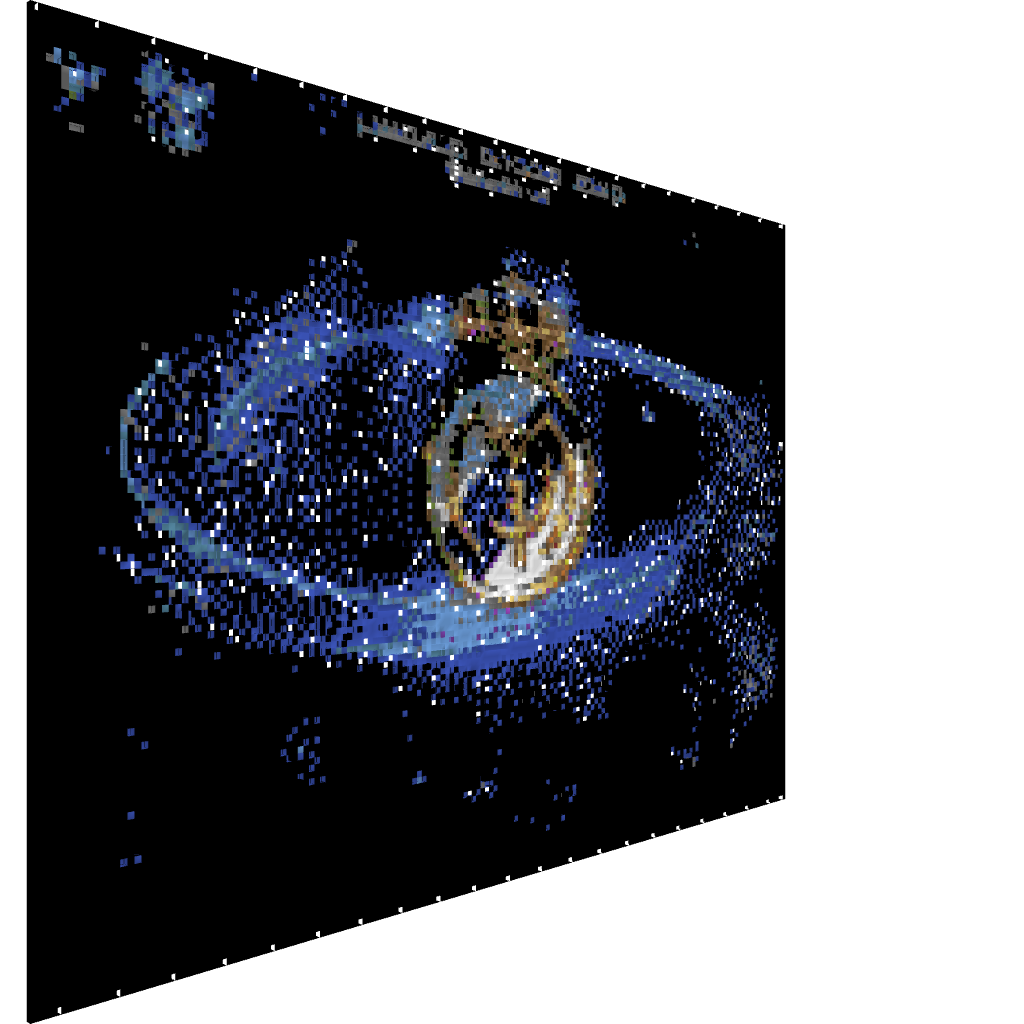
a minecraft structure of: Real Madrid F.C good quality